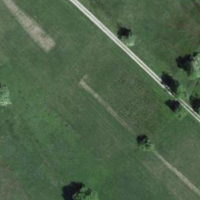
EUNIS habitat code: 23
Species observed at this site:
Cirsium palustre
Ciconia ciconia
Enallagma cyathigerum
Apis mellifera
Iris sibirica